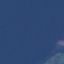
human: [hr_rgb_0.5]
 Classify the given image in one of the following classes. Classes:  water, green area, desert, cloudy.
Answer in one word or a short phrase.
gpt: water